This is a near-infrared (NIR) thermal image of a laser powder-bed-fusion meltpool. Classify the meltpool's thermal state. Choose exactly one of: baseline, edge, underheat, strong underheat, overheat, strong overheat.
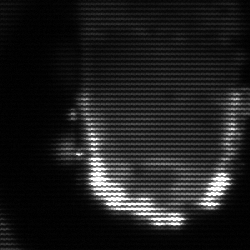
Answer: baseline